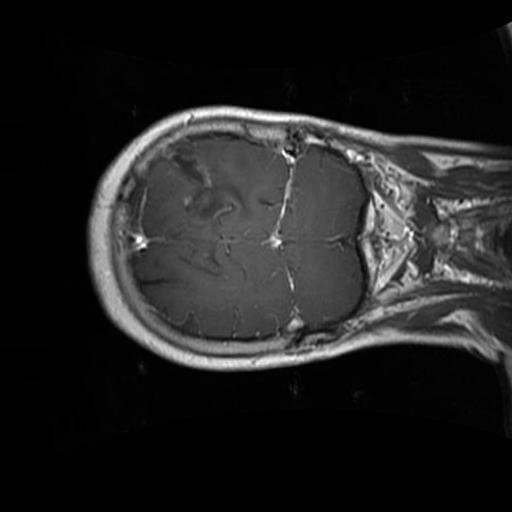
Label: brain_glioma